Question: I have a column 'rndm' in my table [guests]. Now, for the field 'Default value or Binding' for the table, whenever a new row is inserted I want to automatically insert a 10-character random string into this column as the default value.
This random string may not contain special characters, only characters from 'a-zA-Z0-9'. What is the best approach to achieve this?
To be clear: I don't want to generate this random string in my .NET code, I want it to be generated within SQL Server. And I want to paste this string generation directly into the field 'Default value or Binding' for the table, so not a separate SQL statement. So for example like it works when pasting 'getdate()' into the field 'Default value or Binding'.

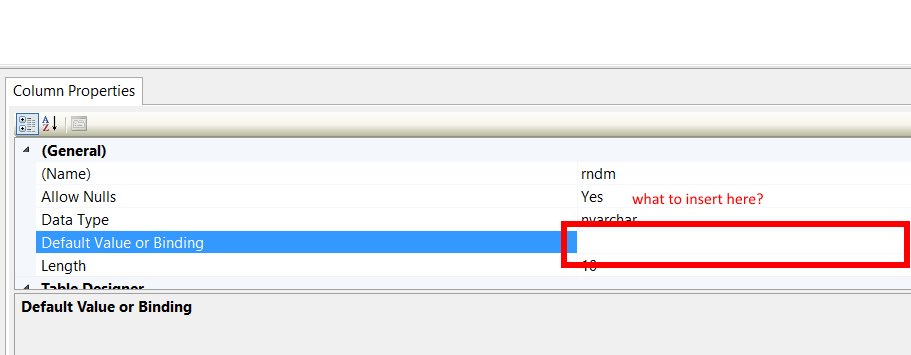
Answer: Expanding on what Deigo Garbar has already suggested.
If you want to use the expression as the default value in your table you would need to put this expression in a function.
But the problem is a UDF function will not allow you to use NEWID() function in it, it will complain about cannot use non-deterministic function in UDF bla bla....
A way around will be to create a view first which simply calls this expression then use that view inside your function and then use that function as Default value for your table.
'''
CREATE VIEW dbo.vw_Function_Base
AS
SELECT substring(replace(convert(varchar(100), NEWID()), '-', ''), 1, 10) AS Rand_Value
'''
'''
CREATE FUNCTION dbo.fn_getRandom_Value()
RETURNS VARCHAR(10)
AS
BEGIN
DECLARE @Rand_Value VARCHAR(10);
SELECT @Rand_Value = Rand_Value
FROM vw_Function_Base
RETURN @Rand_Value;
END
'''
Now you can use this function as default value in your table.
'''
CREATE TABLE SomeTest_Table
( ID INT
, RandValue VARCHAR(10) DEFAULT dbo.fn_getRandom_Value()
)
GO
INSERT INTO SomeTest_Table(ID)
VALUES (1)
GO
SELECT * FROM SomeTest_Table
'''
I am not convinced this Part of GUID value will always be unique, so be careful.